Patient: sex M, age 26
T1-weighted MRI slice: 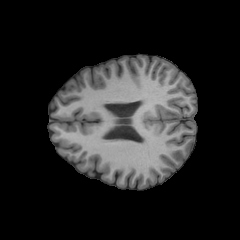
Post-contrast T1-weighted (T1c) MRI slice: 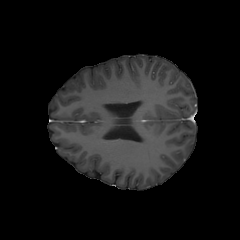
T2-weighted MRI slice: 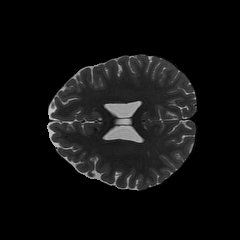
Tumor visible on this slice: no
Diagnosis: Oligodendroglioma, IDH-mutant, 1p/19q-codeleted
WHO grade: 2